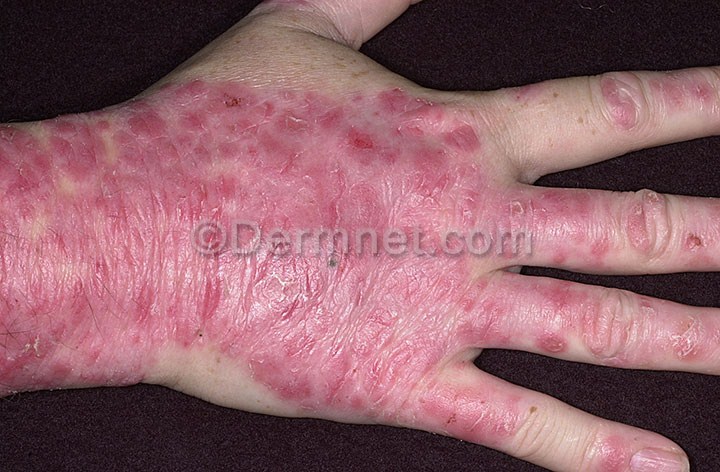
Disease: Psoriasis pictures Lichen Planus and related diseases